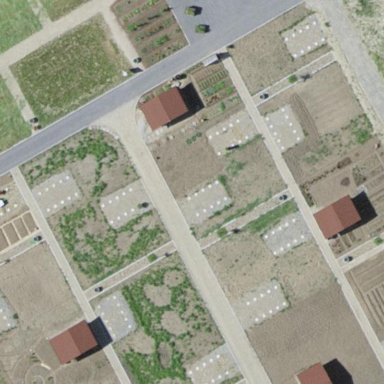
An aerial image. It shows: Plot in the allotments.